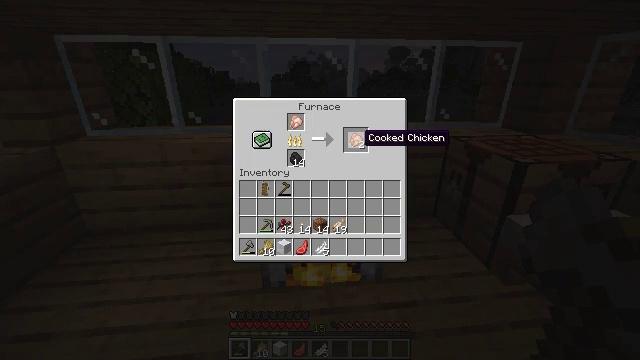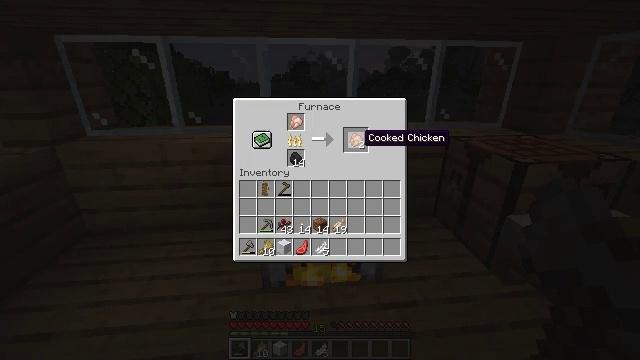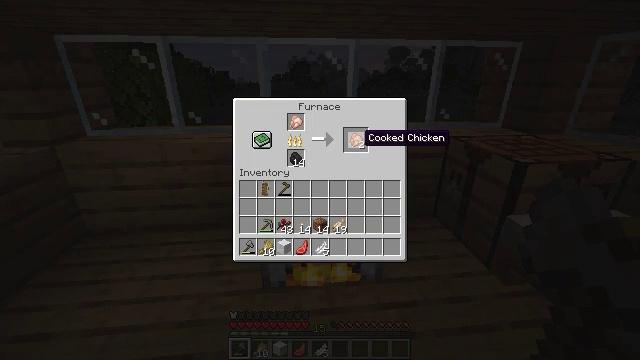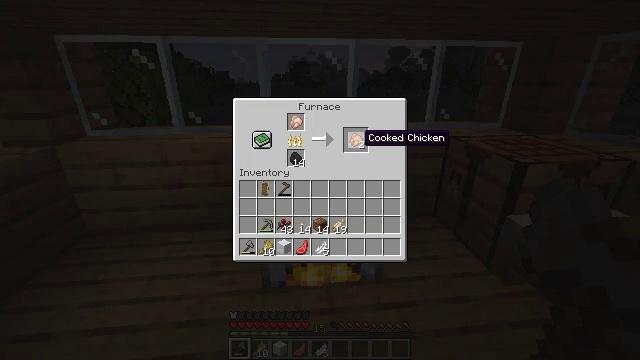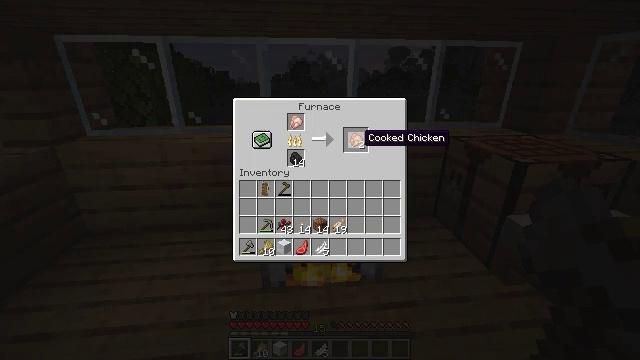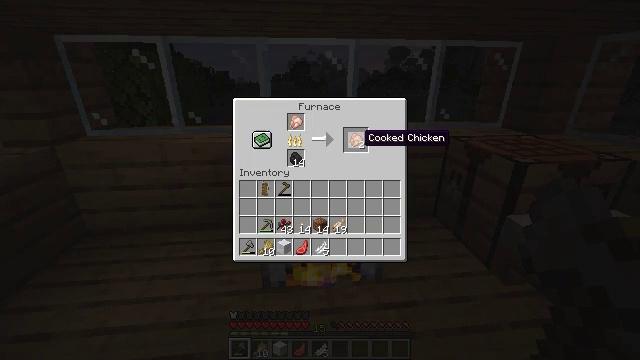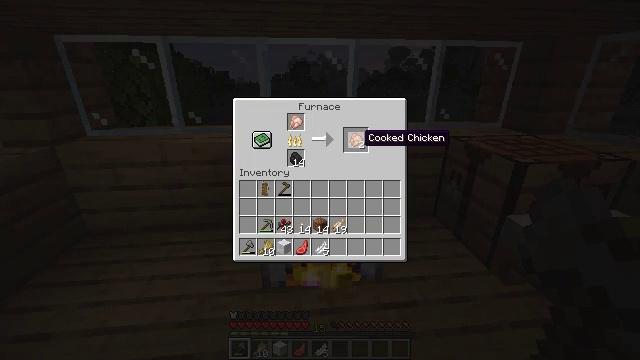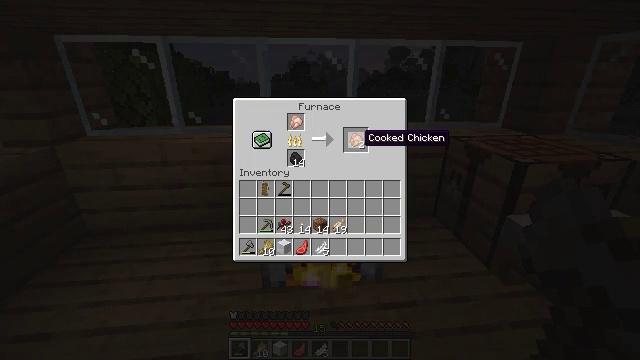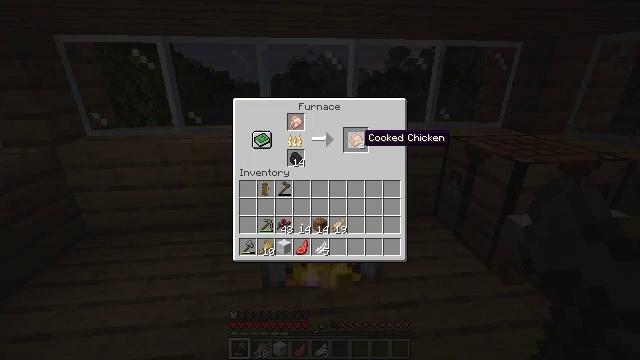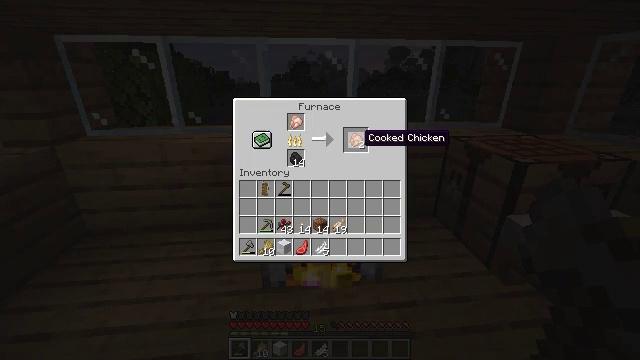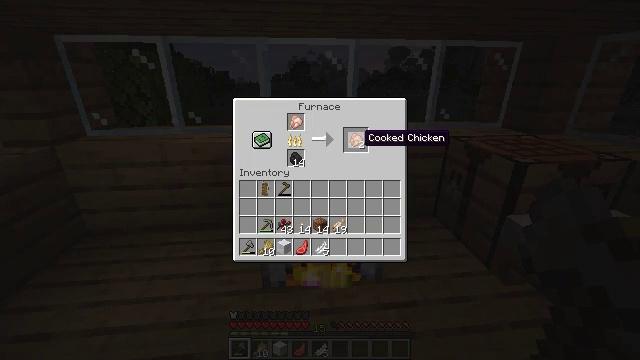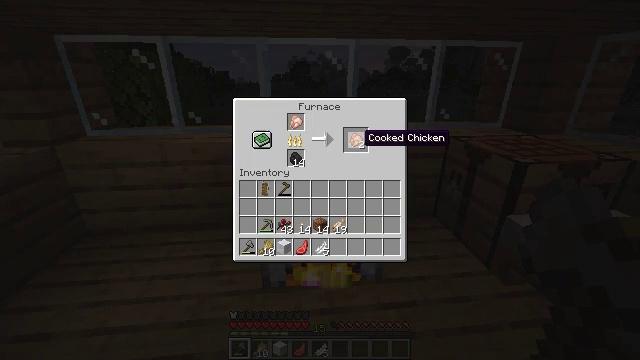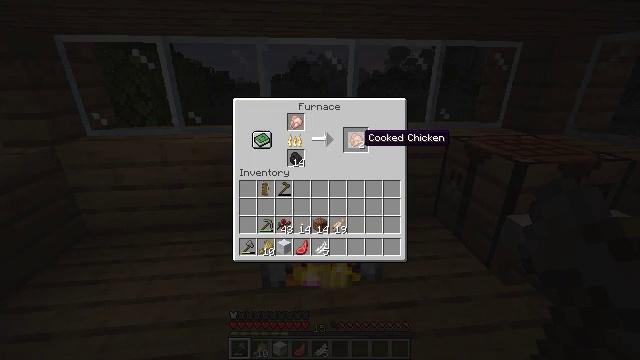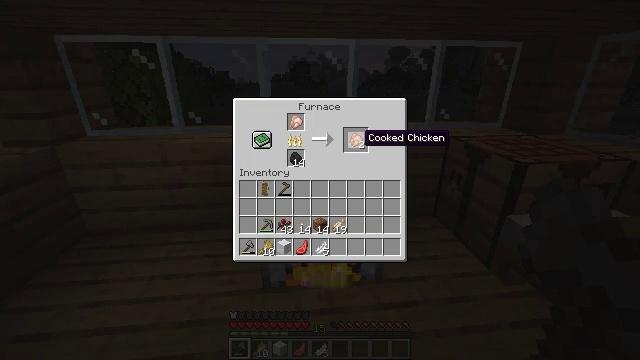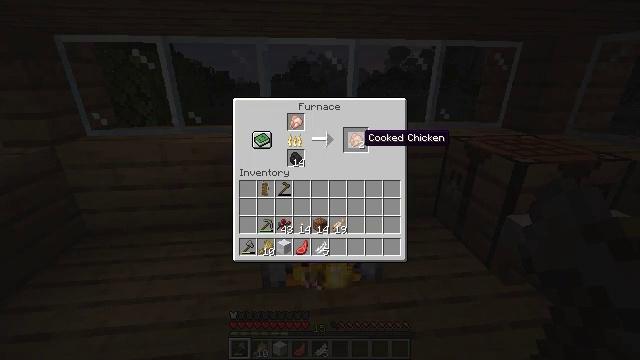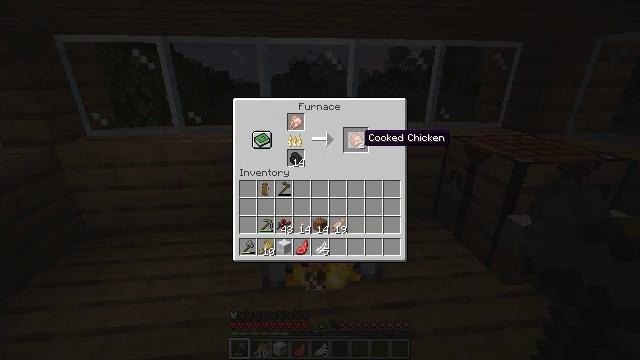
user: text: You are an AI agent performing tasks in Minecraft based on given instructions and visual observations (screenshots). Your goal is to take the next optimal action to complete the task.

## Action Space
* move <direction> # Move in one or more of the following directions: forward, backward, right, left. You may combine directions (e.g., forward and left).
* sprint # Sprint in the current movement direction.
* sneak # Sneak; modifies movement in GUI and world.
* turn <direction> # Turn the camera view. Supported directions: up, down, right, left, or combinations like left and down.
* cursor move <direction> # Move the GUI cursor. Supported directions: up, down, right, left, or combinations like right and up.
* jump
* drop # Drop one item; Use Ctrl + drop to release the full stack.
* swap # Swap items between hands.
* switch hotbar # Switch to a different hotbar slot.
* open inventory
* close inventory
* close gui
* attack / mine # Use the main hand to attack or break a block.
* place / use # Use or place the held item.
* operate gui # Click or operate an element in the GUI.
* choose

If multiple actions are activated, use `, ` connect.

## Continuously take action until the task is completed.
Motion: motion action
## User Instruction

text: Smelt a cooked chicken.
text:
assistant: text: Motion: no_op
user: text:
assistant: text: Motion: no_op
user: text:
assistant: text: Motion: no_op
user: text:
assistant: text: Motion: no_op
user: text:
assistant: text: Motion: no_op
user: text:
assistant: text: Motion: no_op
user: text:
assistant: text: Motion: no_op
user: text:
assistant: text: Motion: no_op
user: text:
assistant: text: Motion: no_op
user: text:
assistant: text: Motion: no_op
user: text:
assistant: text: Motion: no_op
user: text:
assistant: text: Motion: no_op
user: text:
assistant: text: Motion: no_op
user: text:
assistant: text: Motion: no_op
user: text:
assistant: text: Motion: no_op
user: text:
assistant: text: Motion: no_op
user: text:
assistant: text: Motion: no_op
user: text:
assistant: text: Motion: no_op
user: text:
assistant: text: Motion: no_op
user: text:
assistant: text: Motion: no_op
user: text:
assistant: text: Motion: no_op
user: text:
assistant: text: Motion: no_op
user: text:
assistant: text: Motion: no_op
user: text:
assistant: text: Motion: no_op
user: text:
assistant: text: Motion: no_op
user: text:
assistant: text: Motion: no_op
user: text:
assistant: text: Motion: no_op
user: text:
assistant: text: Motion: no_op
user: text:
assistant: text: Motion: cursor move left
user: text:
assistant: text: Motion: no_op